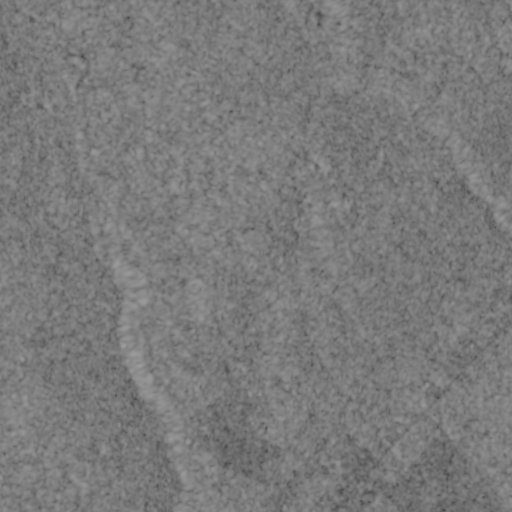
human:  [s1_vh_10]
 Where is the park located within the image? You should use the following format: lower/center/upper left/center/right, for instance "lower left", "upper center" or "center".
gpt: The park is located in the lower right of the image.
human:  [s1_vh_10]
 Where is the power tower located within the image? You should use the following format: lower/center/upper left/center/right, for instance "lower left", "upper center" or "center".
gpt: The power tower is located in the lower right of the image.
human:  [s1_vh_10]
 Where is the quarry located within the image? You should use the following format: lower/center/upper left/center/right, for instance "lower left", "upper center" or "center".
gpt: The quarry is located in the upper left of the image.
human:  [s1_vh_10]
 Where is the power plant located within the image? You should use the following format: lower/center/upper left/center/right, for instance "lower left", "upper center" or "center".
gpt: There is no power plant in the image.

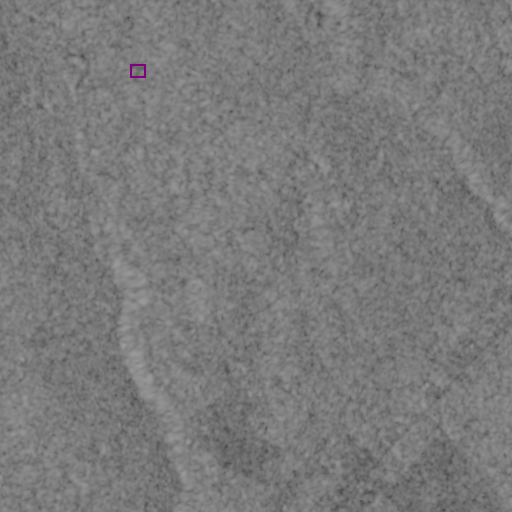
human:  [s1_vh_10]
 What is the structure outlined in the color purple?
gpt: The structure outlined in purple is a quarry.
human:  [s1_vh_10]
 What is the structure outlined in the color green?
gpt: There is no green outline.